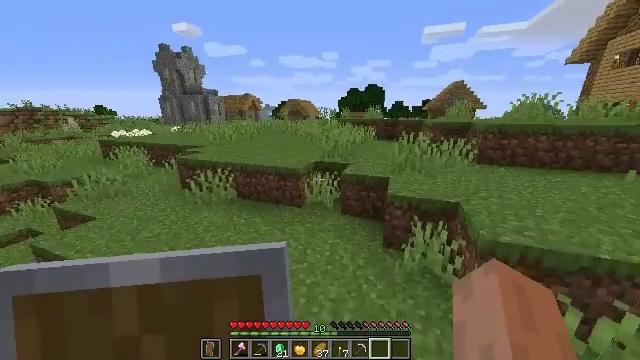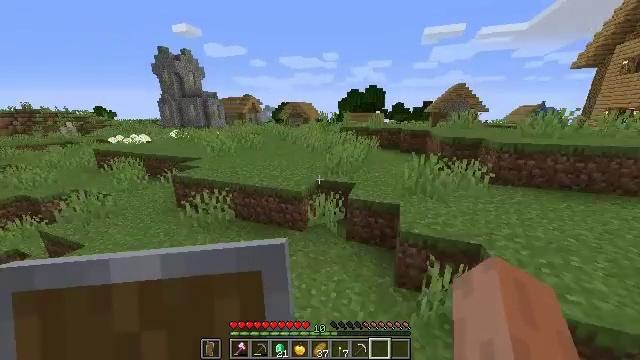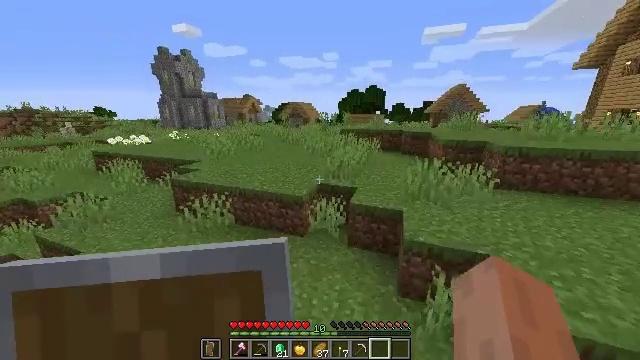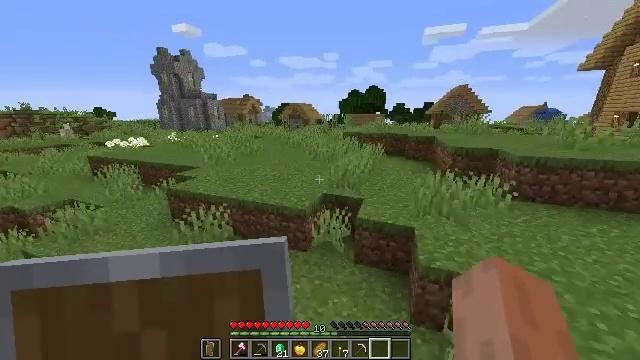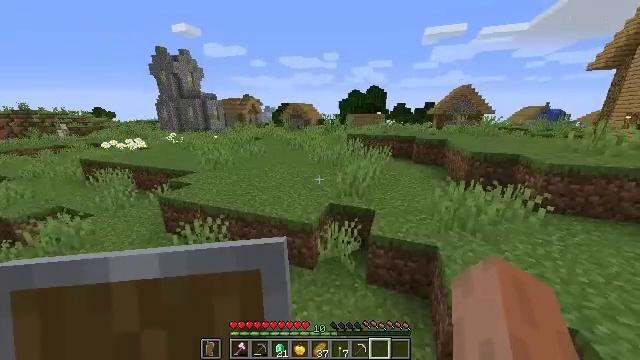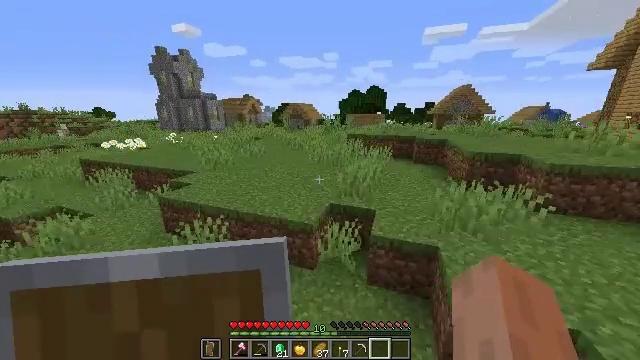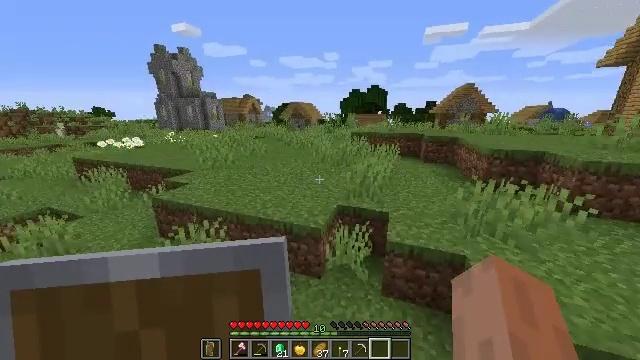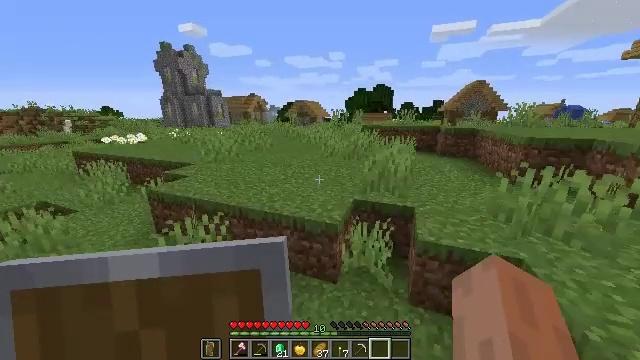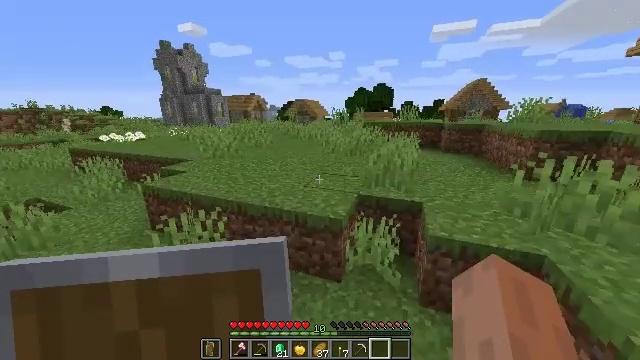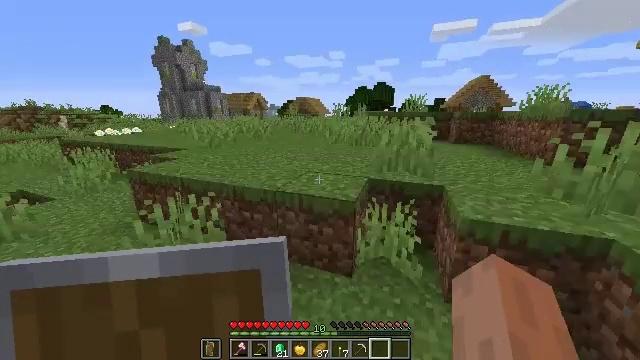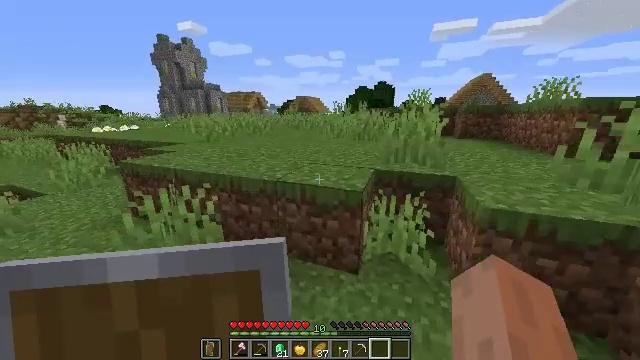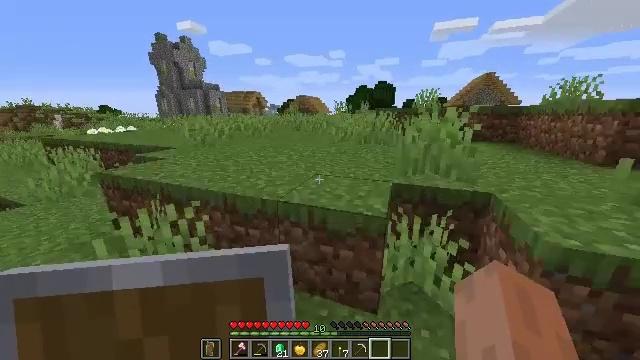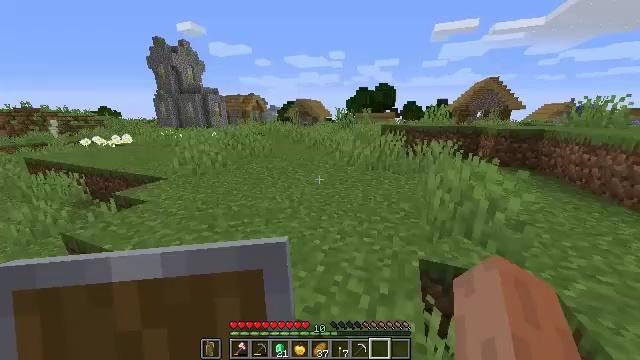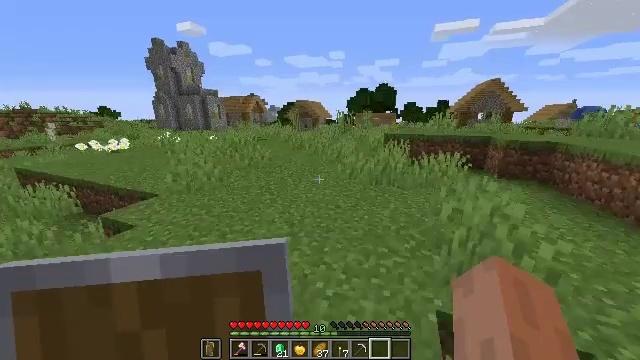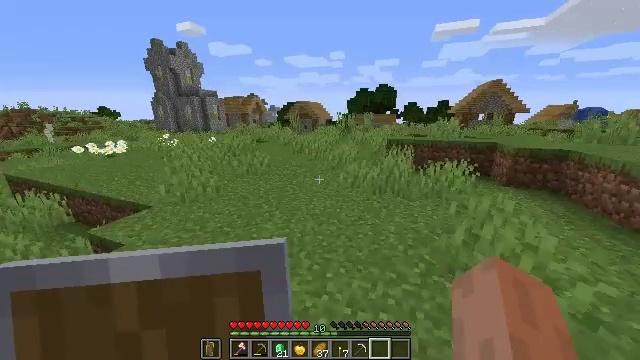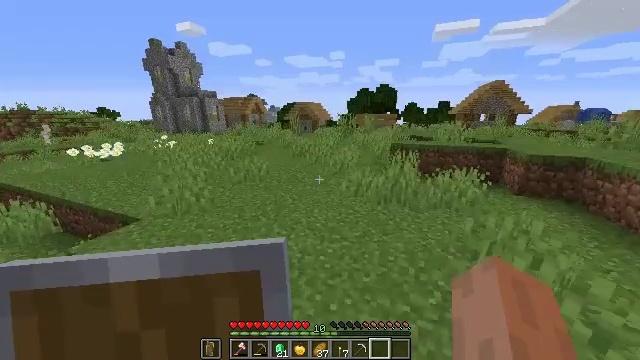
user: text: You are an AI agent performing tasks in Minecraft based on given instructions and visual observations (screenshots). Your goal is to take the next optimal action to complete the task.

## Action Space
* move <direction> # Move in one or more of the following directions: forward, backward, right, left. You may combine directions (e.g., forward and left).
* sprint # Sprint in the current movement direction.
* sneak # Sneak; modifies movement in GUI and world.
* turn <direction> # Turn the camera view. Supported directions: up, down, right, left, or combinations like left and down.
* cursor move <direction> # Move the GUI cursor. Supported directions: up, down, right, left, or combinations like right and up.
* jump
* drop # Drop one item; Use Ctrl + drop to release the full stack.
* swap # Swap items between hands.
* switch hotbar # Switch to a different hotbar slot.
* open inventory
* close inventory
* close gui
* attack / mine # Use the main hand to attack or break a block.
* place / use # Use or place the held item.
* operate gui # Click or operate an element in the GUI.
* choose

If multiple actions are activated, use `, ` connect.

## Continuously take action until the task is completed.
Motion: motion action
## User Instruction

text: Mine the blast furnace.
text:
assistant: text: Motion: move forward and move left, jump
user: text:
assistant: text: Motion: move forward and move left, jump
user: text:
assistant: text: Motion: move forward and move left, jump
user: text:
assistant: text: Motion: move forward and move left, jump
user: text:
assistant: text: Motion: move forward and move left
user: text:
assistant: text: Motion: move forward and move left
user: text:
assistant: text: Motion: move forward, turn left, jump
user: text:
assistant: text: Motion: move forward, jump
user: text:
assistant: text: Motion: move forward, jump
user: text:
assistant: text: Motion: move forward, jump
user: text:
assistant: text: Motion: move forward, jump
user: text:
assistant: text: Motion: move forward, jump
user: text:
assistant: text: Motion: move forward, jump
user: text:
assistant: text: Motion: move forward, jump
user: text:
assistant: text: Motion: move forward, jump
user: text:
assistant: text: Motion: move forward
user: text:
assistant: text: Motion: move forward
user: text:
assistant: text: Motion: move forward, sprint
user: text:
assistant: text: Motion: move forward, sprint, turn right and up
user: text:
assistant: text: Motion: move forward, sprint, turn right and up
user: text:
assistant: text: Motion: move forward, sprint, jump
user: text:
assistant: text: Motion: move forward, jump
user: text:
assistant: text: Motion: move forward, jump
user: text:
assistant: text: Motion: move forward, jump
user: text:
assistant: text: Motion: move forward, jump
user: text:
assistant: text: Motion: move forward, jump
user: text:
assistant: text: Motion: move forward, jump
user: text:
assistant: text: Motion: move forward, jump
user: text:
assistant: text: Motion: move forward, jump
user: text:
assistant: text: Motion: move forward, jump